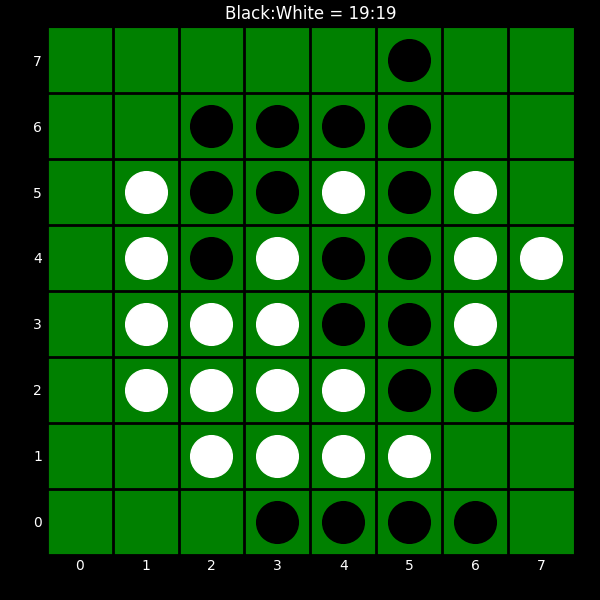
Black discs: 19
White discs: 19